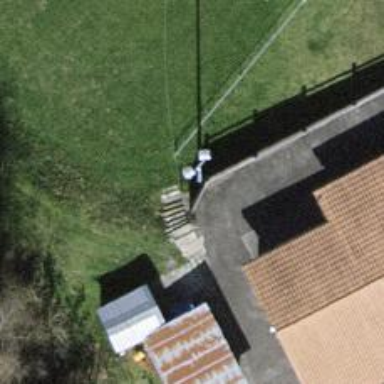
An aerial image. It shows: Retaining wall.